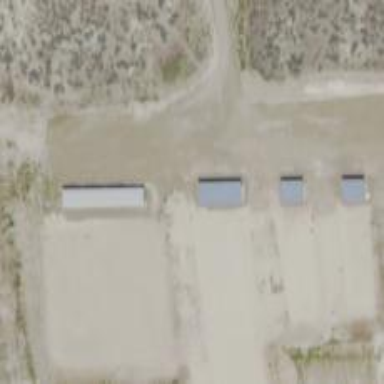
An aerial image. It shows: Shooting range on leisure land pitch.